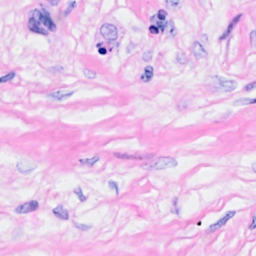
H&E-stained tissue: Breast